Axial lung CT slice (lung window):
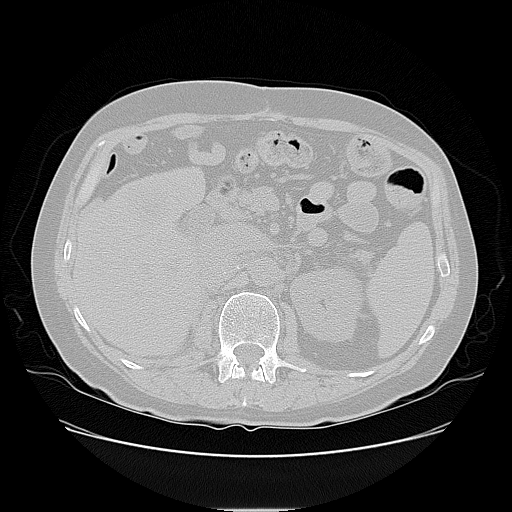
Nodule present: no